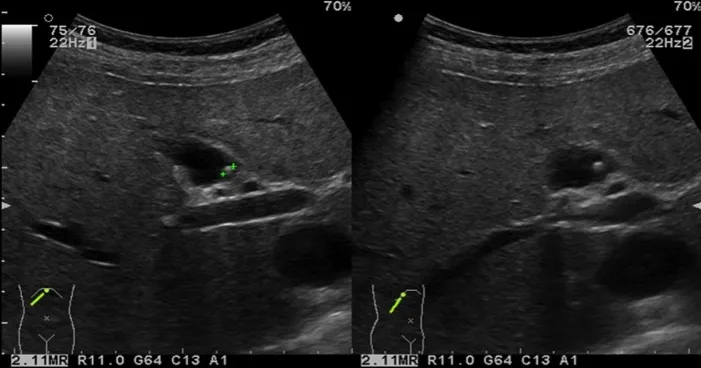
Abdominal USG showing a polypoid lesion inside the gallbladder; later on the lesion was confirmed to be an osteoma.
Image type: radiology (ultrasound)